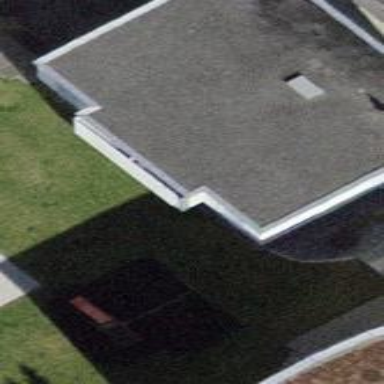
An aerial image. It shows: Building with flat roof.